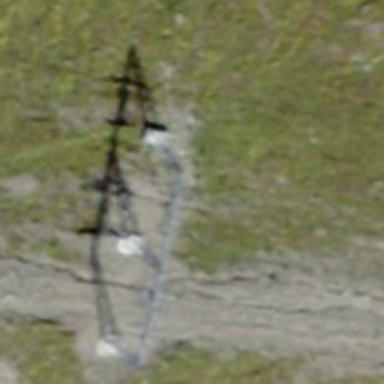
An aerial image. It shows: Pylon used for aerialway.